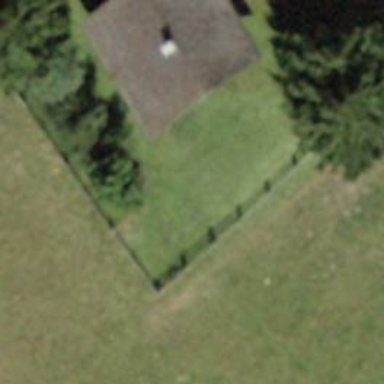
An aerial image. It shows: Bungalow.